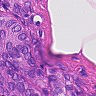
Metastatic tissue present: yes